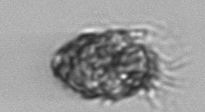
Label: Strombidium_morphotype1